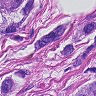
Metastatic tissue present: yes